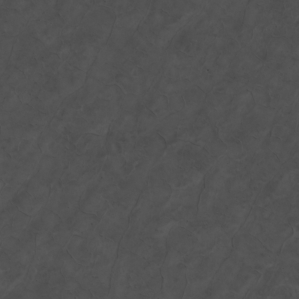
Label: non_frost